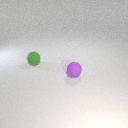
small purple rubber sphere to the right of small green rubber sphere